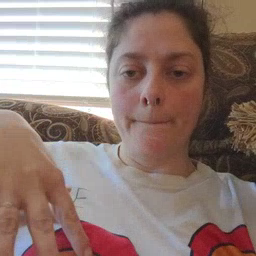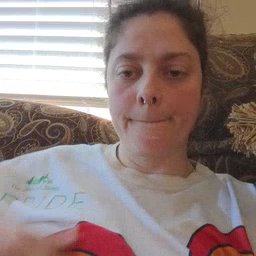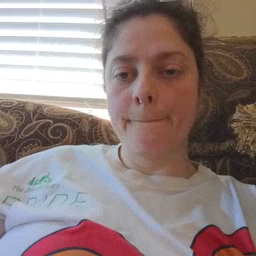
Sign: drop